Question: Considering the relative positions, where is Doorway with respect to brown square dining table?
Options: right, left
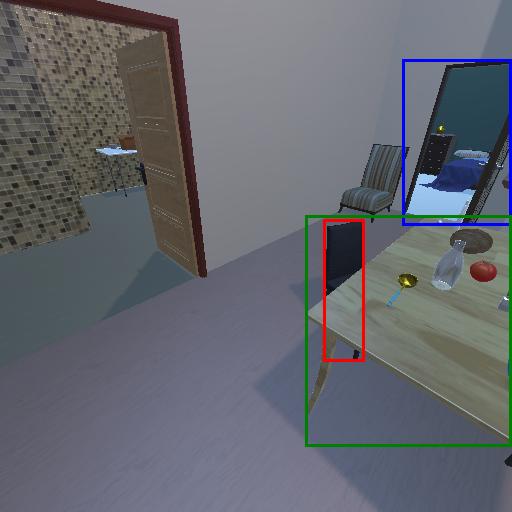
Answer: right